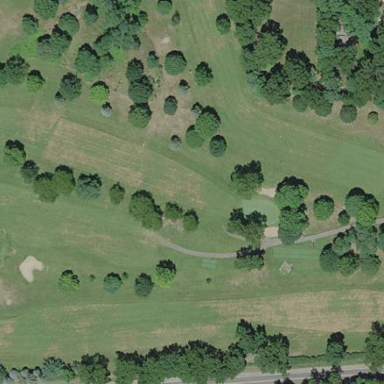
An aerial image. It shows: Scenic golf fairway.